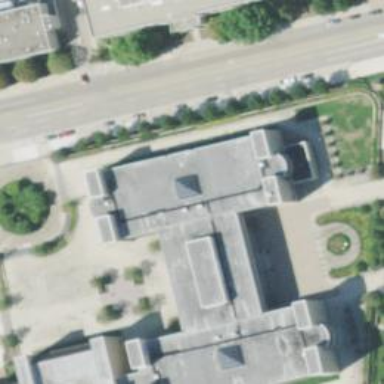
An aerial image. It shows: College building.